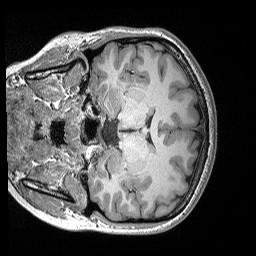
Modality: T1w
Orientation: coronal
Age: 23
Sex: female